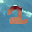
Label: 2